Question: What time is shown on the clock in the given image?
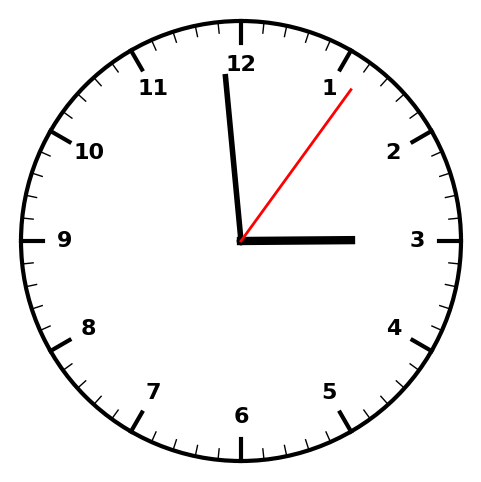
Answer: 02:59:06